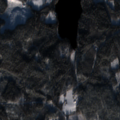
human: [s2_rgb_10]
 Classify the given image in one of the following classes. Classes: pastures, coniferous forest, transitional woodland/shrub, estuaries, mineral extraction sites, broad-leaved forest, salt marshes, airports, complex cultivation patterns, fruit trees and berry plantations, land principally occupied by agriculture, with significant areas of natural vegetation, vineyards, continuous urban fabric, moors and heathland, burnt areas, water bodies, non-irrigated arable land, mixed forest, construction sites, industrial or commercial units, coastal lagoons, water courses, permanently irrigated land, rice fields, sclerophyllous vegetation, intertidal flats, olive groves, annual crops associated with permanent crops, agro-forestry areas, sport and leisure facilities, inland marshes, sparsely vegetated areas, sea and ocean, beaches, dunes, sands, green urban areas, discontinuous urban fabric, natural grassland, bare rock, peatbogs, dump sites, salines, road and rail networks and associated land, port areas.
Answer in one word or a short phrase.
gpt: mixed forest, water bodies